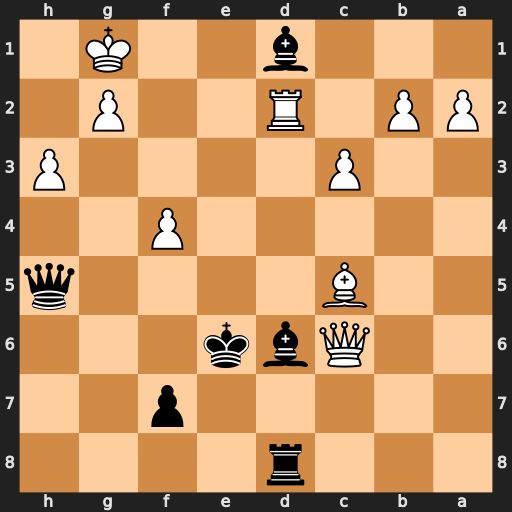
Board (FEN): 3r4/5p2/2Qbk3/2B4q/5P2/2P4P/PP1R2P1/3b2K1
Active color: b
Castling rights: -
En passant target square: -
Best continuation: Qxc5+ Qxc5 Bxc5+